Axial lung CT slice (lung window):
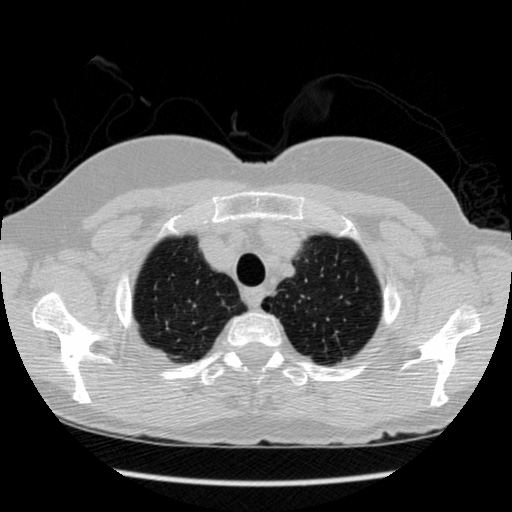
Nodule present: no